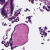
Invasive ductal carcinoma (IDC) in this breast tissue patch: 0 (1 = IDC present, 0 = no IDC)